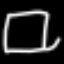
Label: square